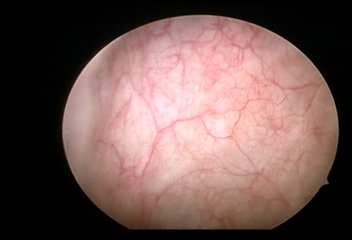
Modality: WLC
Class: Normal mucosa
Bladder cancer association: No